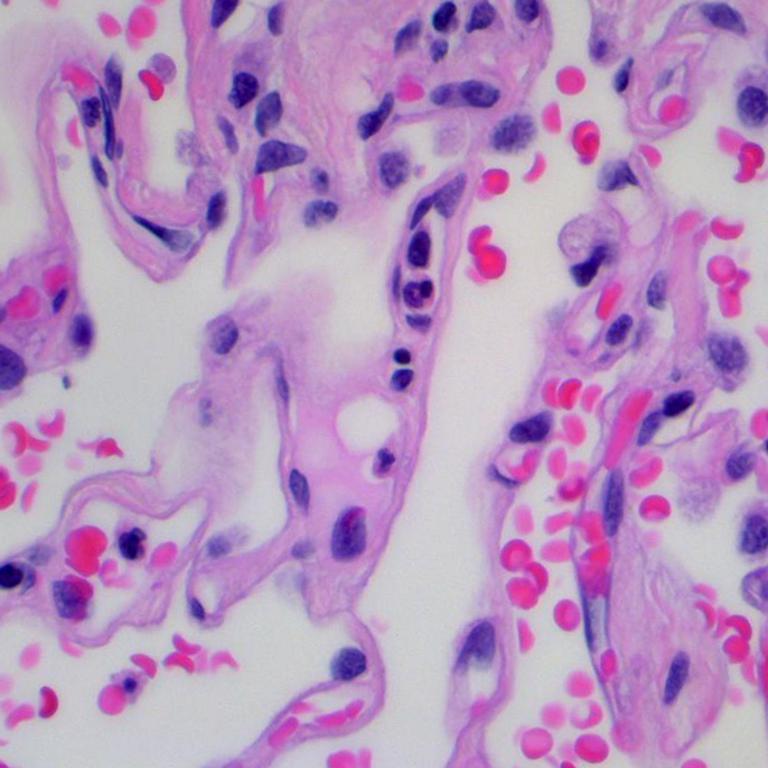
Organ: lung
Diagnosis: benign